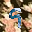
Label: 9